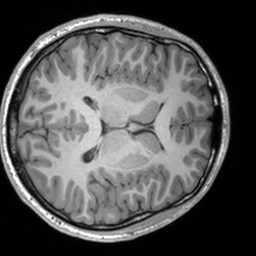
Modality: T1w
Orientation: axial
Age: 22
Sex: male
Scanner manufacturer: siemens
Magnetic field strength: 3 T
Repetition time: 1.9 s
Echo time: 0.00226 s